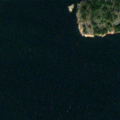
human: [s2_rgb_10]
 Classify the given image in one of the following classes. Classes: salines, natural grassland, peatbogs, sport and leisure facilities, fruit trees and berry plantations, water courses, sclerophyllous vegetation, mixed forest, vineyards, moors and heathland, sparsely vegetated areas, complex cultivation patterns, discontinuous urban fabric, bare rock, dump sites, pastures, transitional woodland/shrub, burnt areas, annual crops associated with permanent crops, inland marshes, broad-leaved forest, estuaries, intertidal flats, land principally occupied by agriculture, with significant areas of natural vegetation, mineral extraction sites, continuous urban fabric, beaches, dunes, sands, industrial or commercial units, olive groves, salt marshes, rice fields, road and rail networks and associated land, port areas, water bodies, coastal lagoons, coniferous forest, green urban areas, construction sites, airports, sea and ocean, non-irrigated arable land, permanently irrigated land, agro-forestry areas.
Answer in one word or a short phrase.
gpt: bare rock, sea and ocean